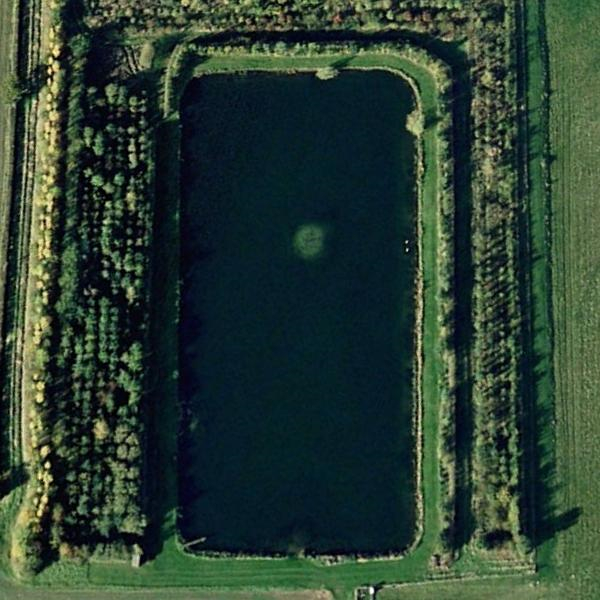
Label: Pond